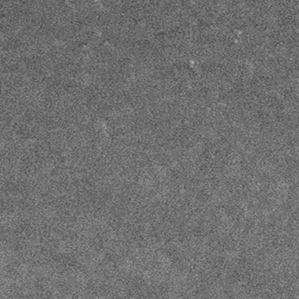
Label: frost